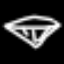
Label: diamond